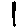
Label: line